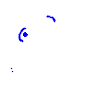
Particle: electron